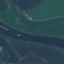
Label: River